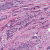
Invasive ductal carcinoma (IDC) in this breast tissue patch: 1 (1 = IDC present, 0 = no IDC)